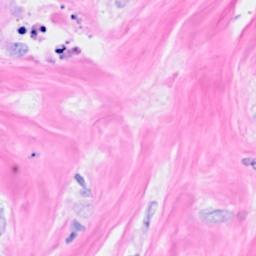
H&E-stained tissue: Breast